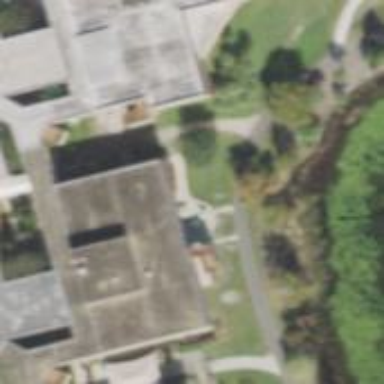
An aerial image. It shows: College building.